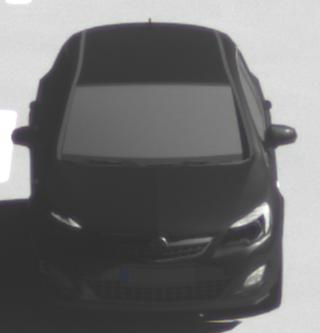
Make: Opel
Model: Astra 1.4 ecoFlex
Detailed model: Astra (J)
Model produced from: 2009/12
Model produced until: 2010/12
Doors: 5
Color: black
Road condition: dry road
Daytime: morning or afternoon
Contrast: high contrast